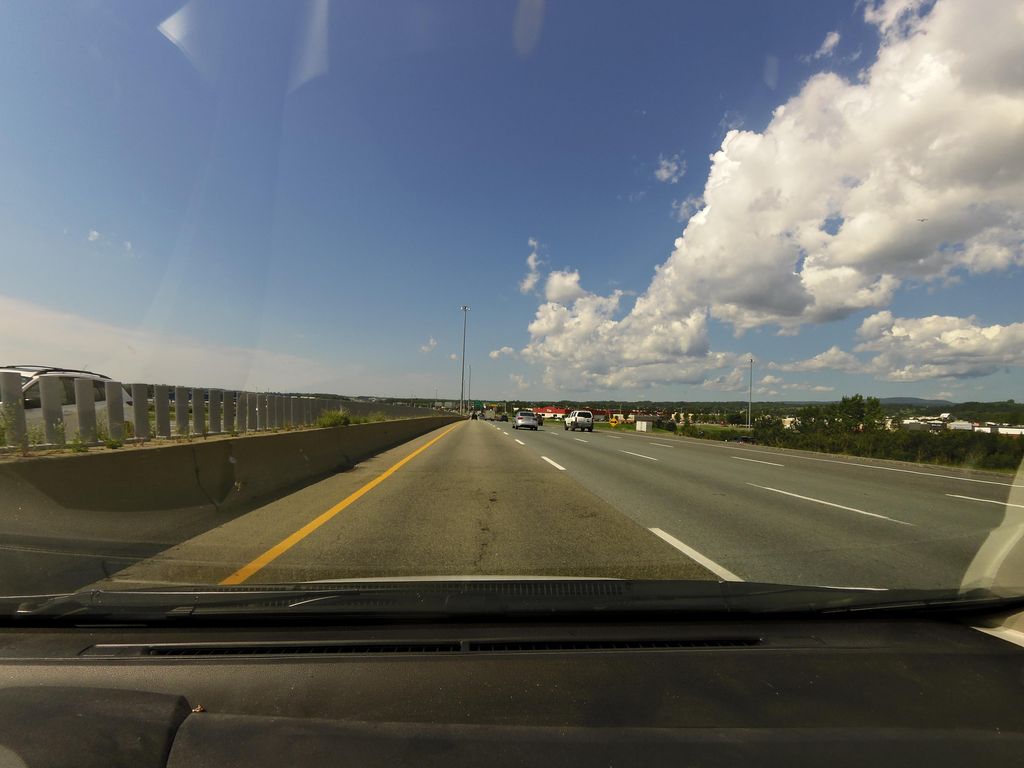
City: quebec_city